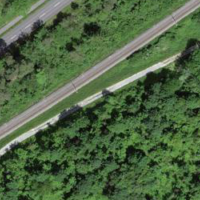
EUNIS habitat code: 41
Species observed at this site:
Campanula trachelium